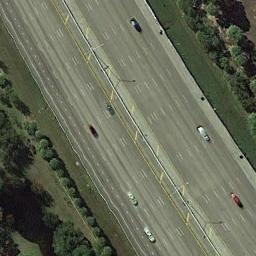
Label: freeway